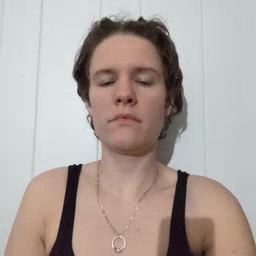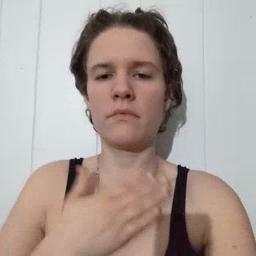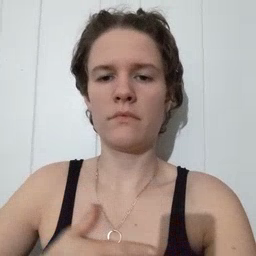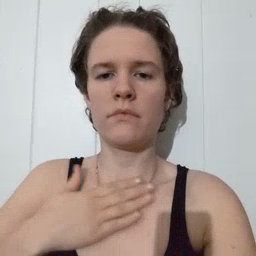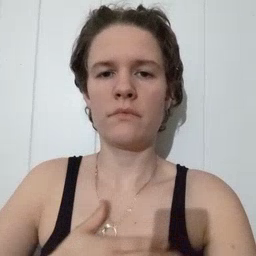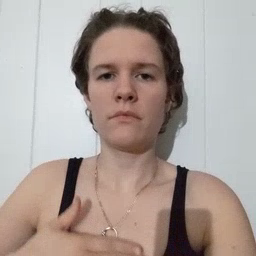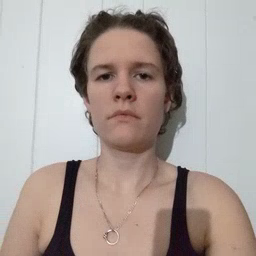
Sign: please